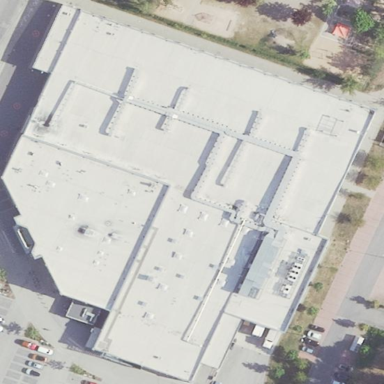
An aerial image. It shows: Mall building.